Question: <URL>:

How can I make it work?
Bonus Question: Probably unrelated, but when I play with the default playground I can't figure out where 'println' statements are supposed to output to. They don't appear in the realtime righthand pane, or in the console at the bottom.
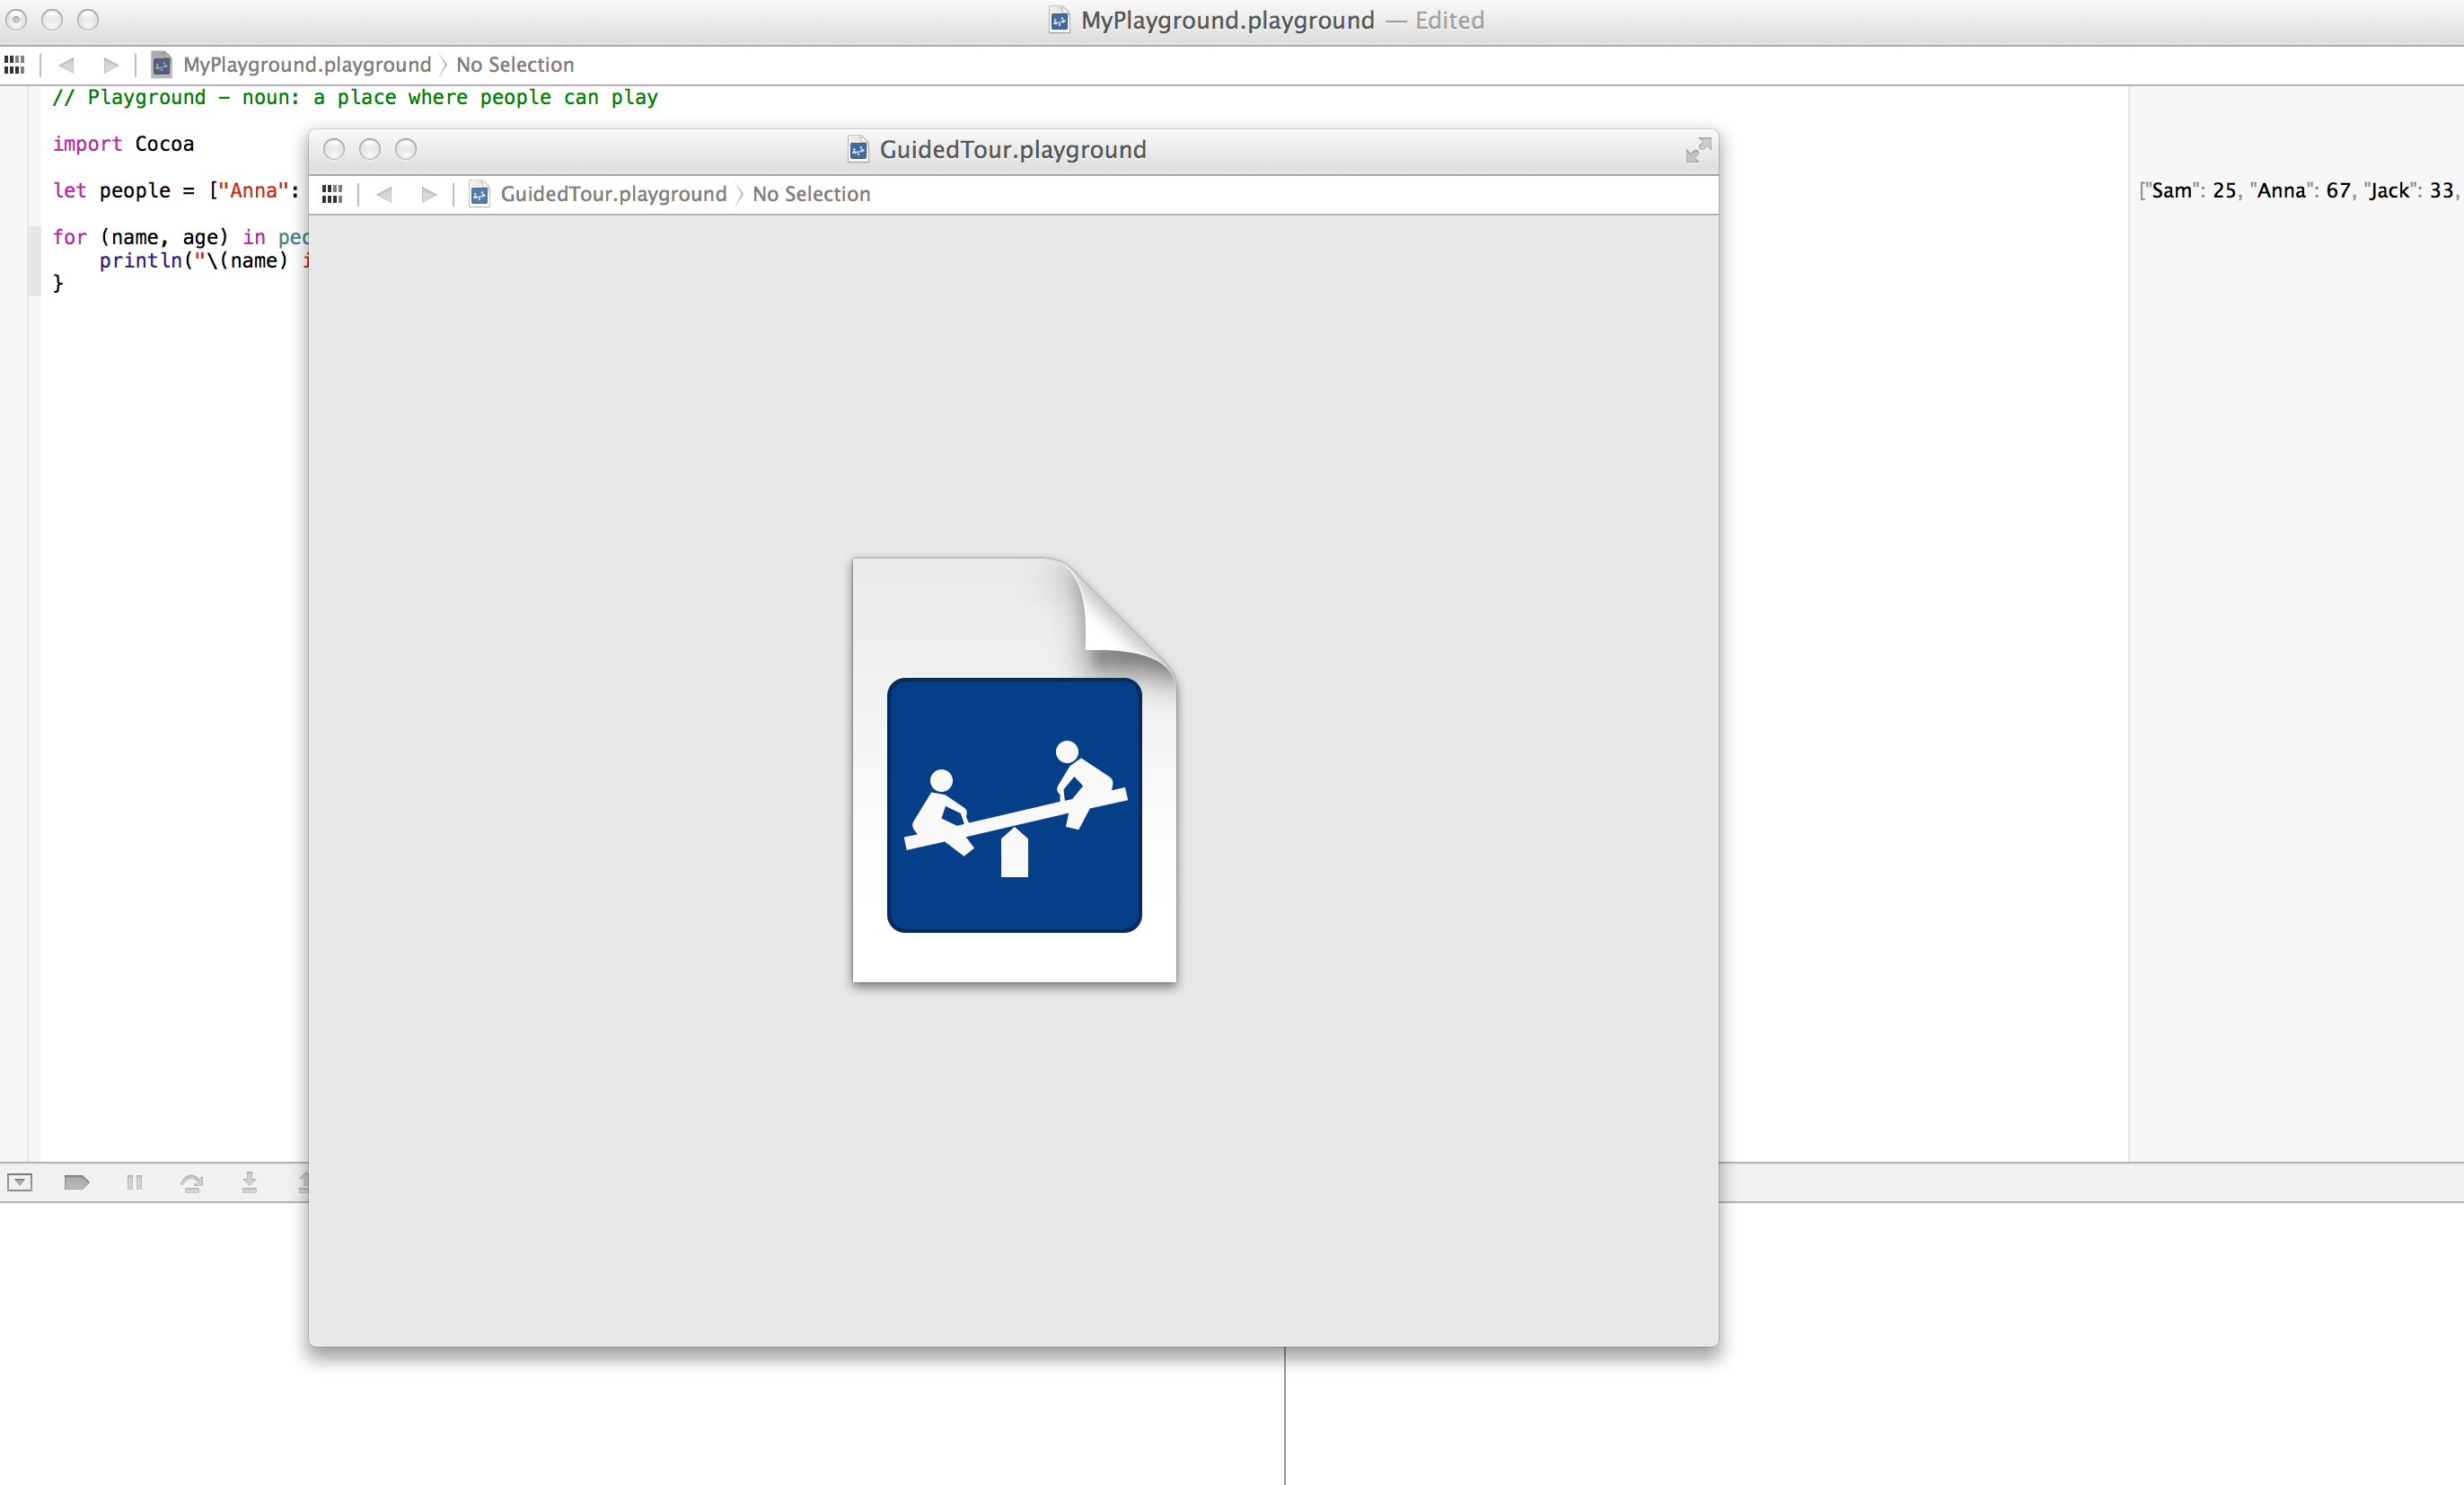
Answer: After many tries, I found out that when I download the file, it asks me if about the extension (in Chrome, sorry in French).

I always answered "Use .playground" and it resulted in an unusable file as listed by the question here.
Hope it helps :)